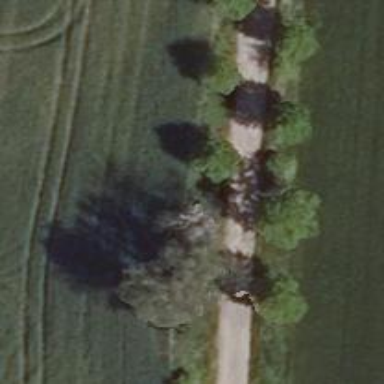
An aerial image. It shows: Row of trees in natural setting.